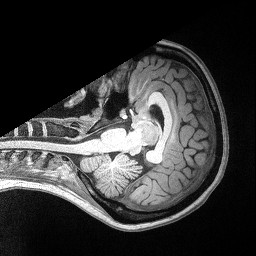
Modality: T1w
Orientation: axial
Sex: female